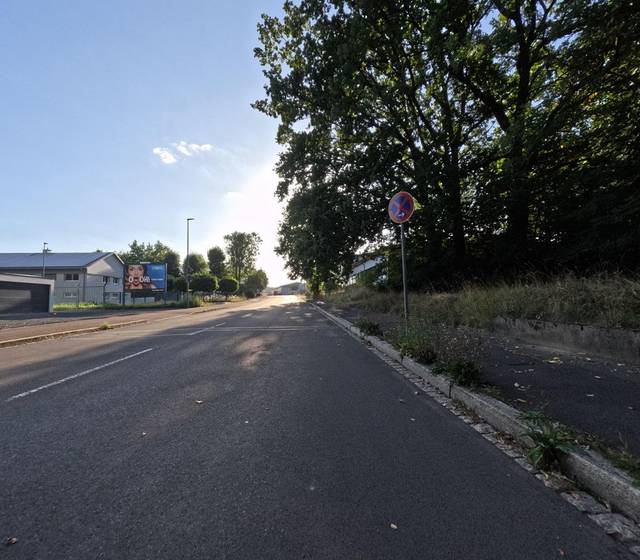
Region: Germany
Coordinates: 50.0081, 12.084